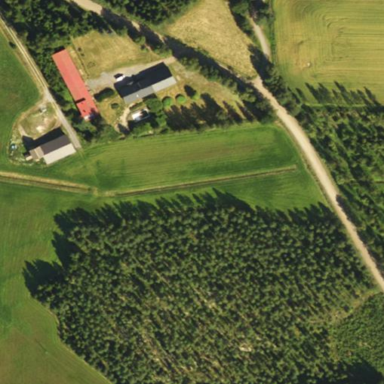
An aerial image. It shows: Rural residential area.